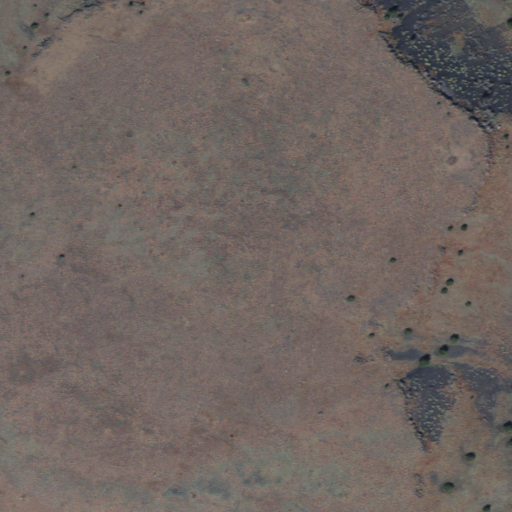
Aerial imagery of mountain in Arizona named West Mesa containing grassland and shrub